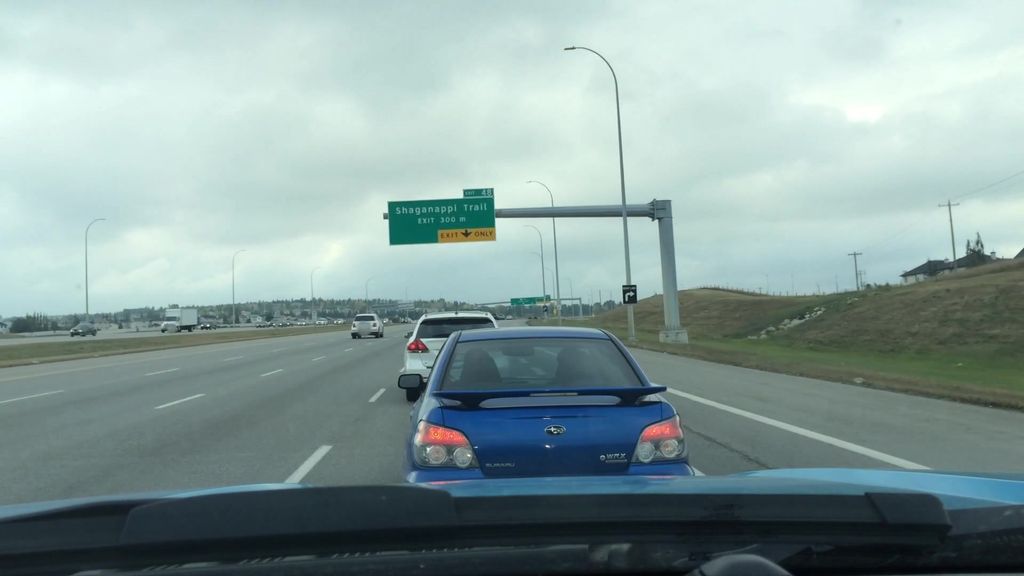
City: calgary